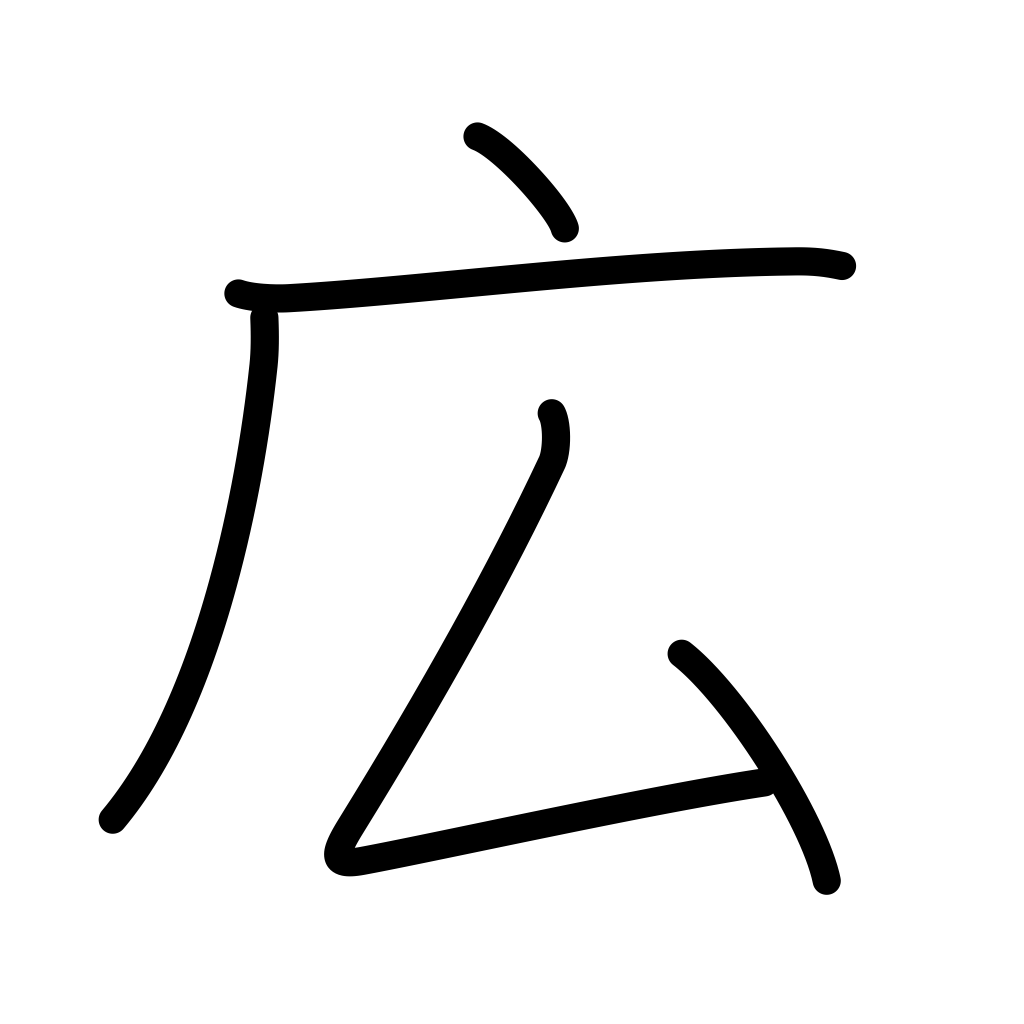
Meaning: wide, broad, spacious